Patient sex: F
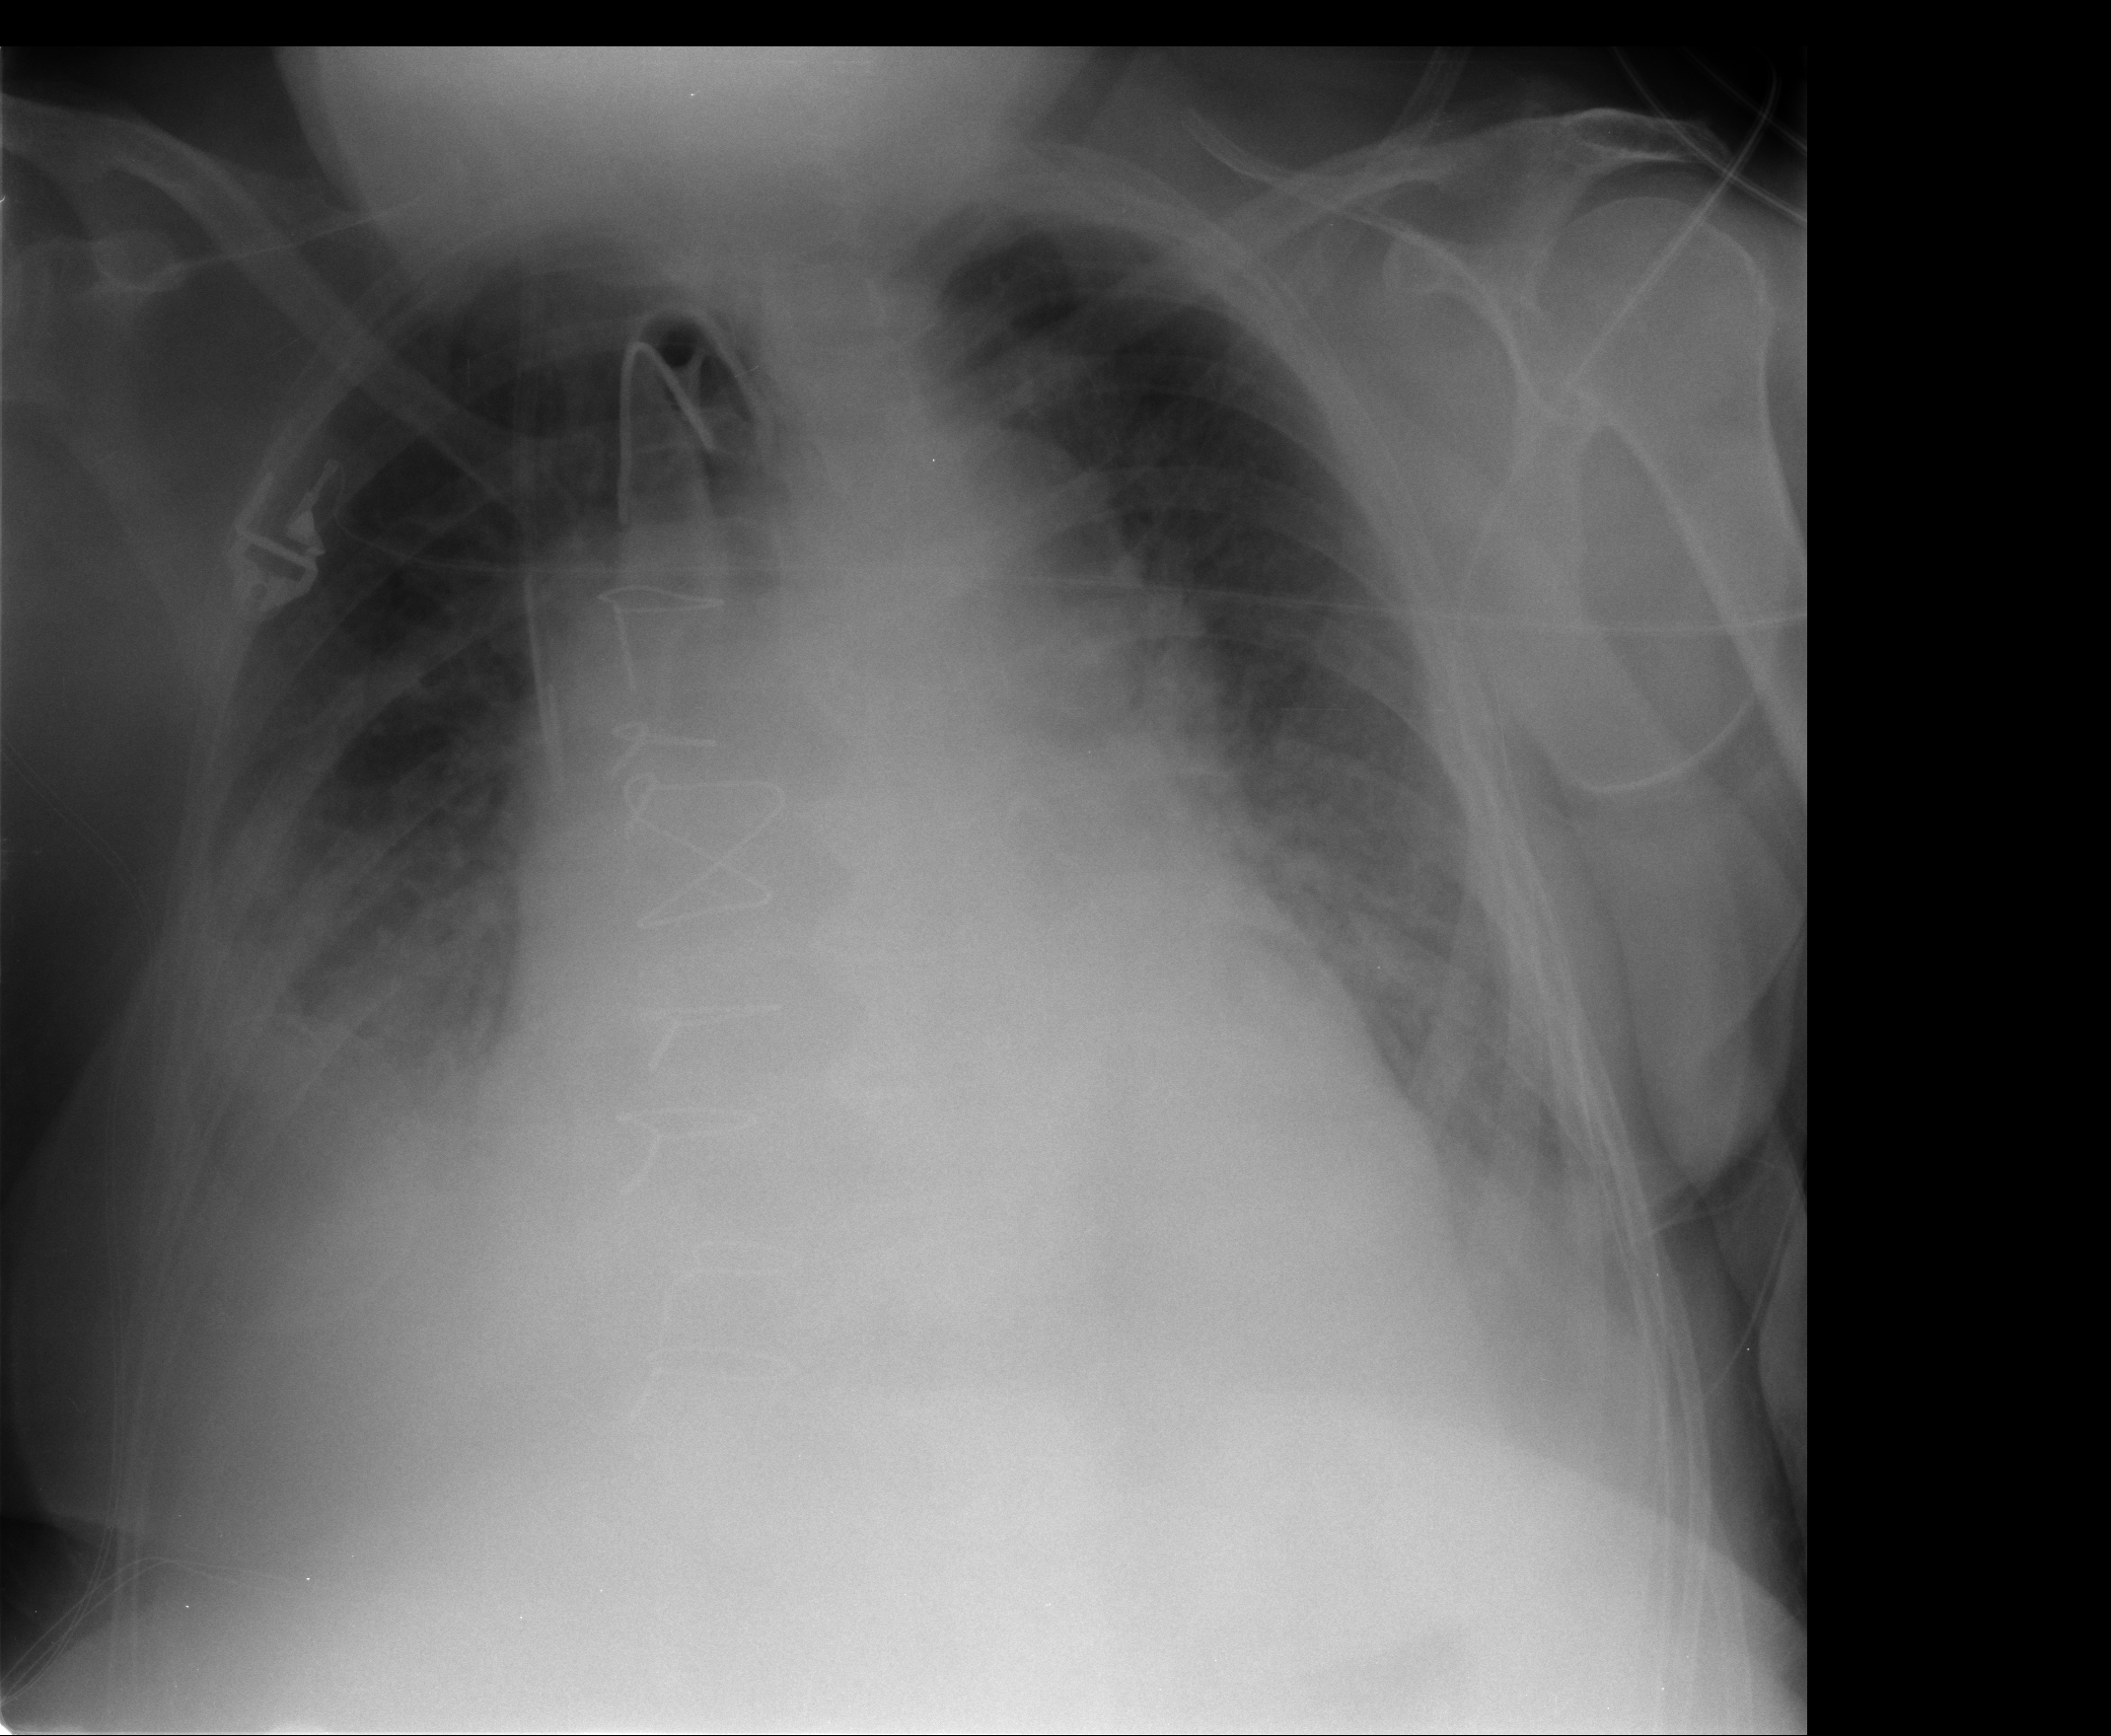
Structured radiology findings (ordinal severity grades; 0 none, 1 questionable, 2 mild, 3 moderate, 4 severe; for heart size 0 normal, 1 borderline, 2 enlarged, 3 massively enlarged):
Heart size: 3
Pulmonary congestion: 2
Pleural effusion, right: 4
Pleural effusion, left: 3
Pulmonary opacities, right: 2
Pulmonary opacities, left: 2
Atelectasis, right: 3
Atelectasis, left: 3